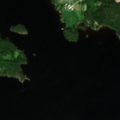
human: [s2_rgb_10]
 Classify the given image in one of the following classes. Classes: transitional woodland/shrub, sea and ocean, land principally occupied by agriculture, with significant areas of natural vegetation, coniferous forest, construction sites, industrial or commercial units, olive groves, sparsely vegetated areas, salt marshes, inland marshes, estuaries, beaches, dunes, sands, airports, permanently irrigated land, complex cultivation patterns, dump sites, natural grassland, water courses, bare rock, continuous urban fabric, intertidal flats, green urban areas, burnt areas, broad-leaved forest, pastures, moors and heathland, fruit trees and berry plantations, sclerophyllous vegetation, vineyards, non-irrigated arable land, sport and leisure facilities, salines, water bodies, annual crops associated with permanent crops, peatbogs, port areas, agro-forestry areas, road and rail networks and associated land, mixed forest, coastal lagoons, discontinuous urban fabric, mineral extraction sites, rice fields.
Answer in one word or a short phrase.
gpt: coniferous forest, mixed forest, water bodies